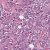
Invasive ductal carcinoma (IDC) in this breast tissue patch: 1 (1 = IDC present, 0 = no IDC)